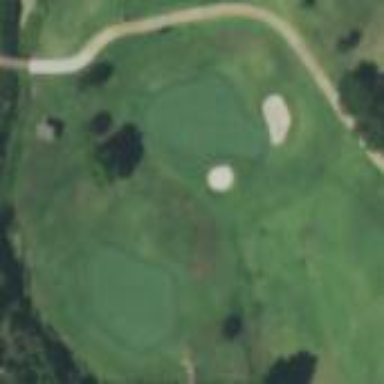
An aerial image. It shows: Rough area in golf course.